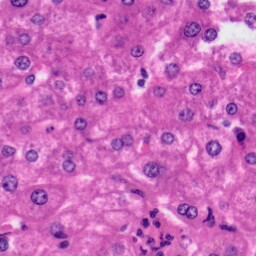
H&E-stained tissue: Liver